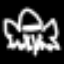
Label: frog